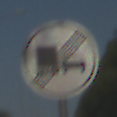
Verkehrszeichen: EndeUeberholverbotKraftfahrzeuge
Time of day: MorningAfternoon
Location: Outdoor (Suburban)
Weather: Clear
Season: NotSpecified
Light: Natural